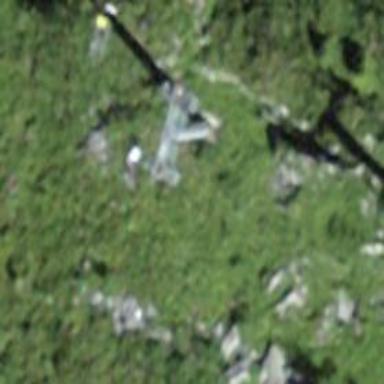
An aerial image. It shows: Pylon for aerialway.